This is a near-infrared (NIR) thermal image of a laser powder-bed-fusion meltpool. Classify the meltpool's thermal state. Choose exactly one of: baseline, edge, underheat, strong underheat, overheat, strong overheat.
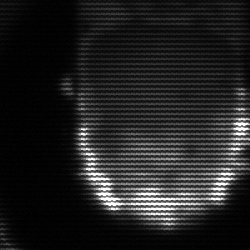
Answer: baseline